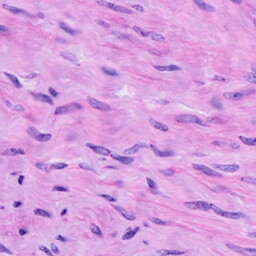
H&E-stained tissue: Cervix